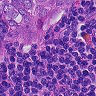
Metastatic tissue present: yes